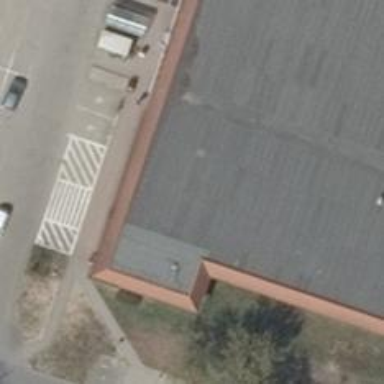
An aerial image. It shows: Supermarket.